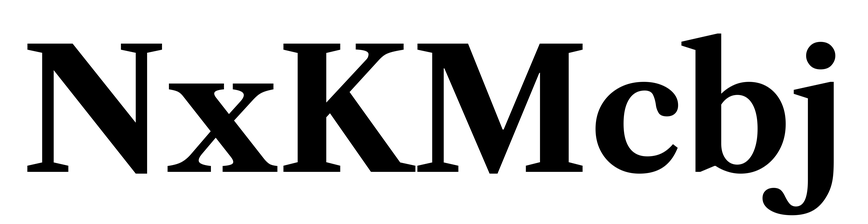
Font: LibreCaslonText_Bold